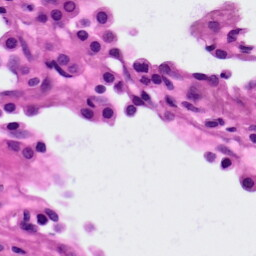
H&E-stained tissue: Lung